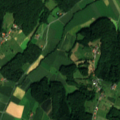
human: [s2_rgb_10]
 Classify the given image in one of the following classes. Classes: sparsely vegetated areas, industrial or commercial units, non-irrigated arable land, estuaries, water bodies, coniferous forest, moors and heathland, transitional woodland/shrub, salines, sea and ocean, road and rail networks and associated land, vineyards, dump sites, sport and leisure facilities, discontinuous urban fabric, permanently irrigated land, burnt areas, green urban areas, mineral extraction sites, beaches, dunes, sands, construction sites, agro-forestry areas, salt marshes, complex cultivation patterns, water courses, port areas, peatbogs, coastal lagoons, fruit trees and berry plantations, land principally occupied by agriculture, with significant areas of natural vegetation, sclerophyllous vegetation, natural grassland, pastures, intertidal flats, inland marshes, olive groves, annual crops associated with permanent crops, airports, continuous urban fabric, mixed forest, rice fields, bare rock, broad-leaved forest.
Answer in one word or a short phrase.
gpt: non-irrigated arable land, pastures, broad-leaved forest